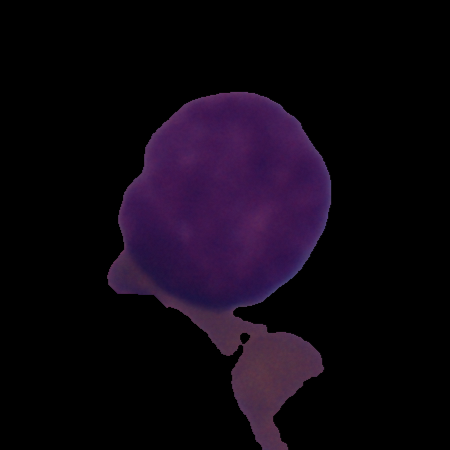
Label: cancer